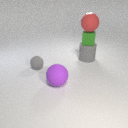
large gray rubber cylinder below small green rubber cube